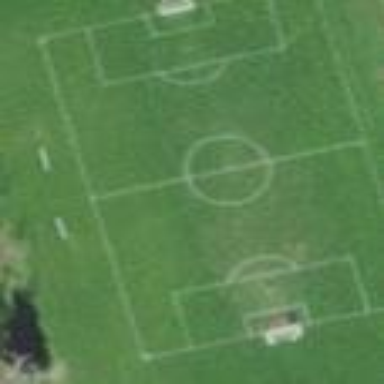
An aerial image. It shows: Soccer pitch designated for leisure and sports activities.